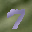
Label: 7